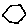
Label: hexagon